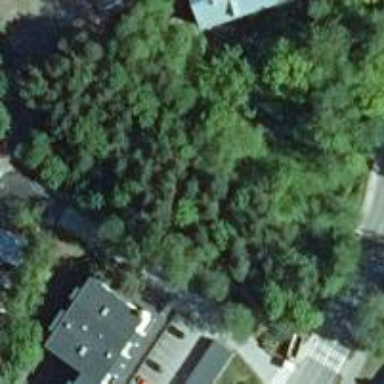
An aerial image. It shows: Forest with mixed types of leaves.